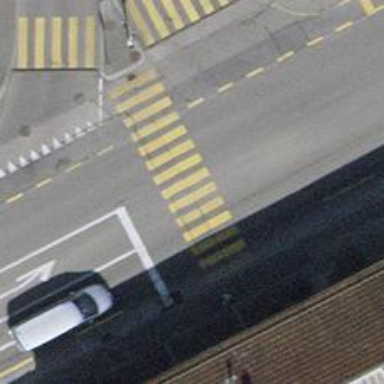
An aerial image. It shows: Crossing with traffic signals.